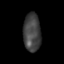
Tissue: skin
Cell type: Epithelial cells
Senescence score: 0.231
Nuclear area (px): 652
Mean DAPI intensity: 65.992